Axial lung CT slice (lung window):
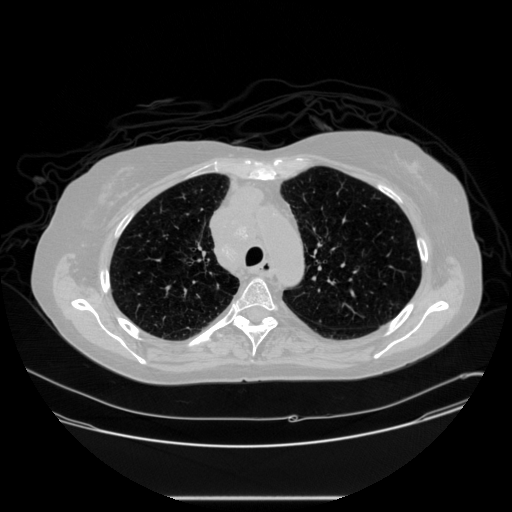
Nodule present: no